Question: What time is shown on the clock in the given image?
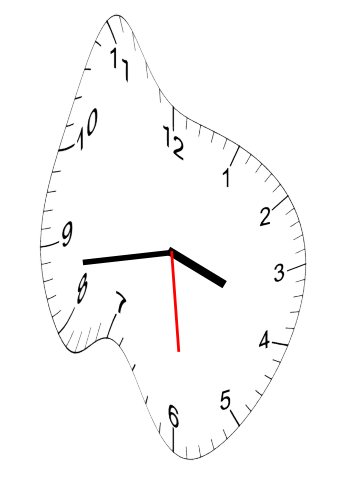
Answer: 03:43:29